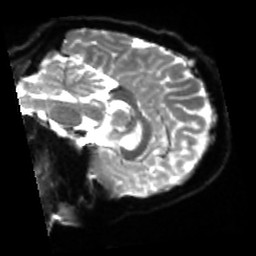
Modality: sbref
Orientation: sagittal
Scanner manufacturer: siemens
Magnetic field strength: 3 T
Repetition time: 4 s
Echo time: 0.0594 s